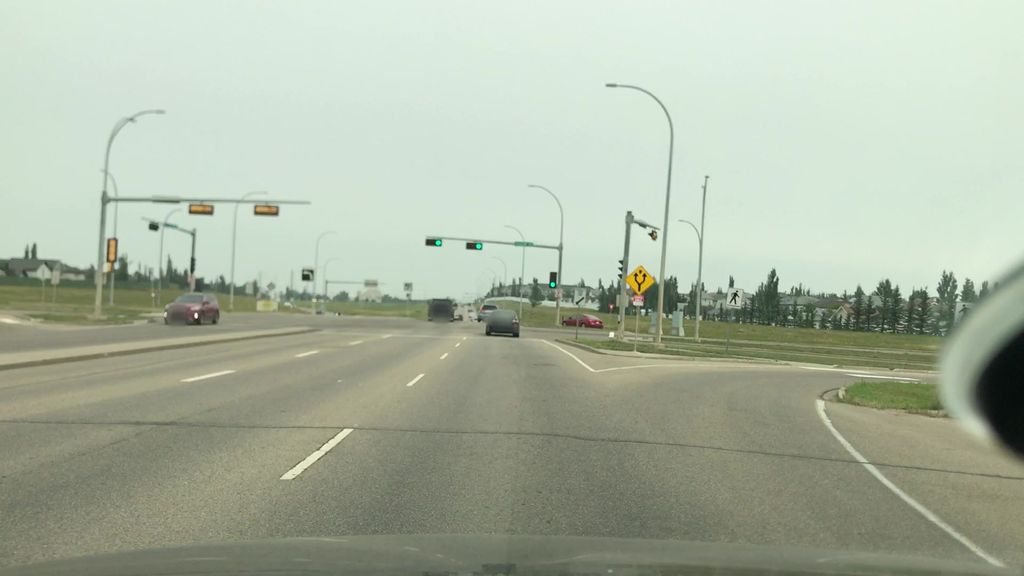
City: edmonton